Field crop: maize
Growth stage: 2
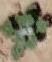
Species: chenopodium